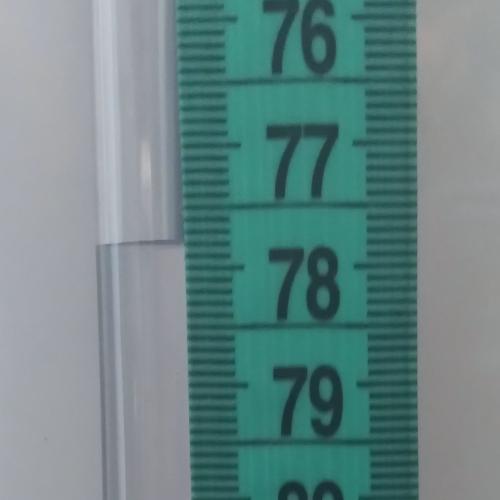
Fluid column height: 77.8 cm